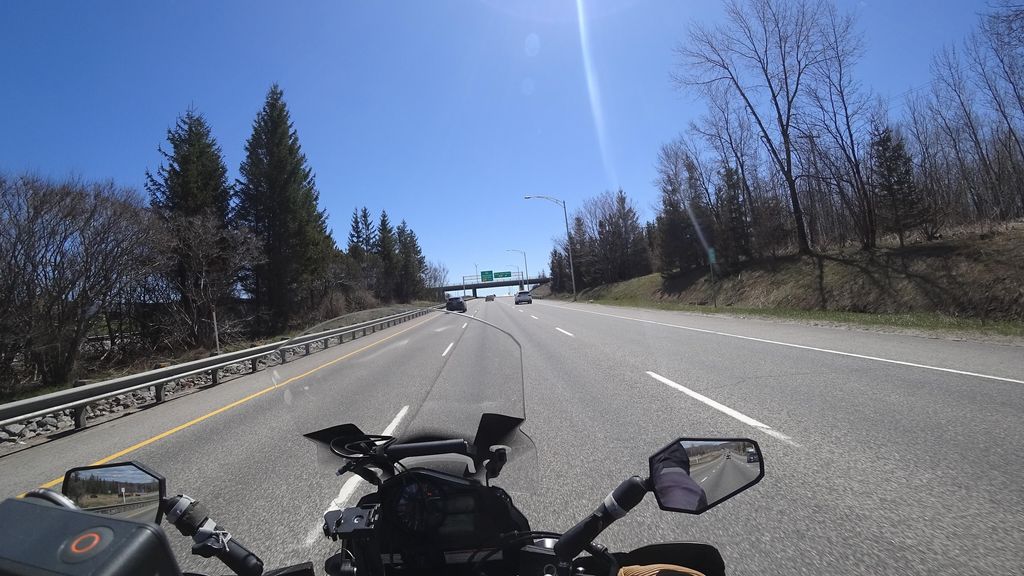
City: quebec_city